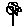
Label: flower